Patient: sex M, age 77
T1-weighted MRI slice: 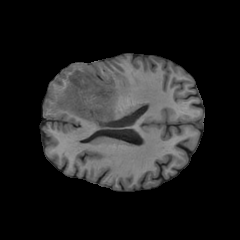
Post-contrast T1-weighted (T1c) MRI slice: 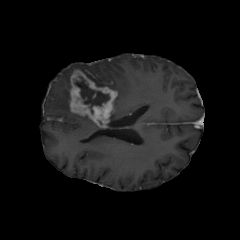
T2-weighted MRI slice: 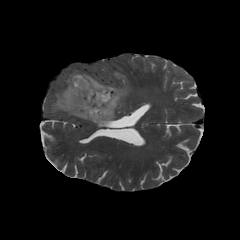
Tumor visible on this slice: yes
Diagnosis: Glioblastoma, IDH-wildtype
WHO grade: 4